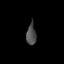
Tissue: lung
Cell type: Fibroblasts
Senescence score: 0.5868
Nuclear area (px): 203
Mean DAPI intensity: 76.517